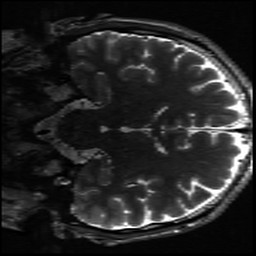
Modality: inplaneT2
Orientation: coronal